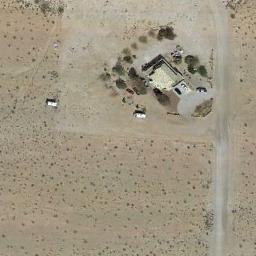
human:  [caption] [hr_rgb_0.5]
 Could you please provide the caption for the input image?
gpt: The sparse residential is on the bare land next to a road .

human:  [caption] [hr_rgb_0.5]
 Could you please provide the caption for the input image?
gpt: There is a house with a black roof on the lawn .

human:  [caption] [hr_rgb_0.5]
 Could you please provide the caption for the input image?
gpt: There is a road next to the sparse residential .

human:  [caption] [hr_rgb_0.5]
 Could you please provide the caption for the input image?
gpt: There are several houses of different sizes in sparse residential areas surrounded by farmland .

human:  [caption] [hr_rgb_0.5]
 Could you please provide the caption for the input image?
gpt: A sparse residential area with a building and bare land .